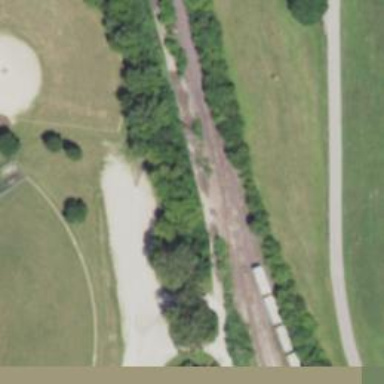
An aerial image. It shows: Railway spur service.